Field crop: maize
Growth stage: 1
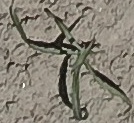
Species: sorghum